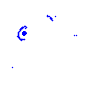
Particle: electron